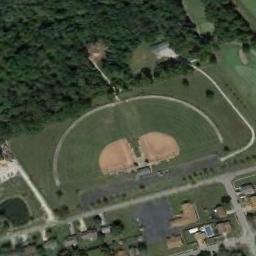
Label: baseball_diamond